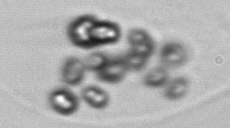
Label: Phaeocystis